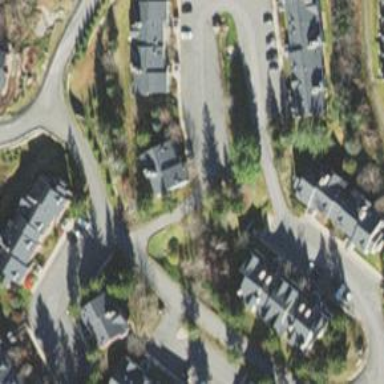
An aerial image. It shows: Residential building.